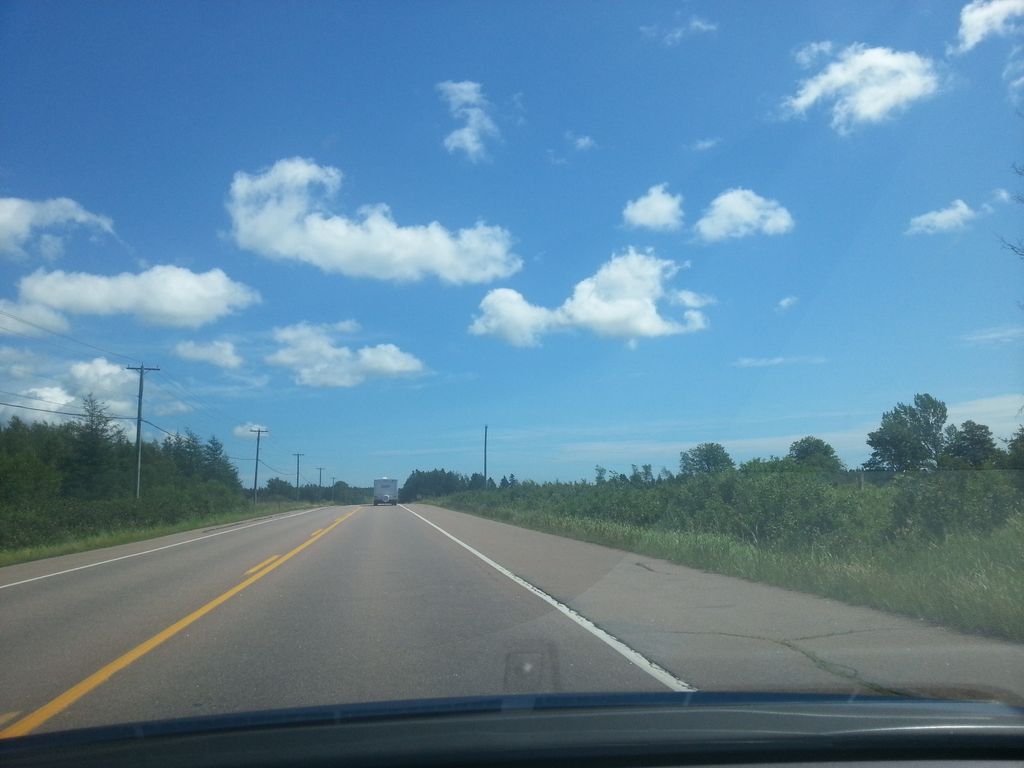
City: charlottetown